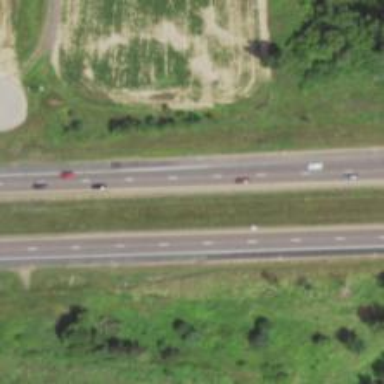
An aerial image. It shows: Asphalt motorway.